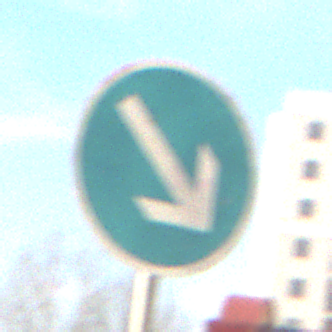
Verkehrszeichen: VorgeschriebeneVorbeifahrtRechts
Umgebung: Outdoor, Urban
Tageszeit: MorningAfternoon
Wetter: PartlyCloudy
Licht: Natural
Jahreszeit: NotSpecified
Kontrast: HighContrast